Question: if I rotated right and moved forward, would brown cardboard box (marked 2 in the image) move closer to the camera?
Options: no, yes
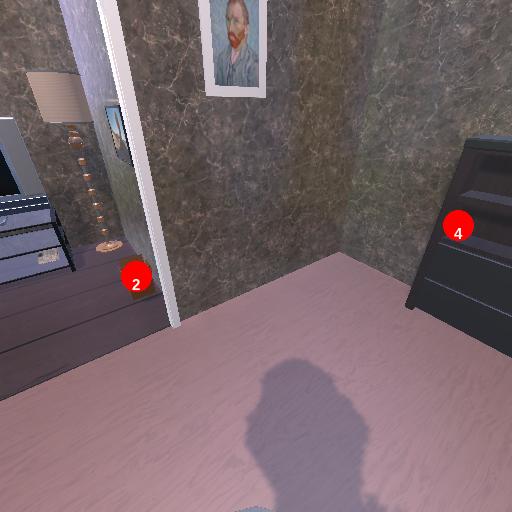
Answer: no